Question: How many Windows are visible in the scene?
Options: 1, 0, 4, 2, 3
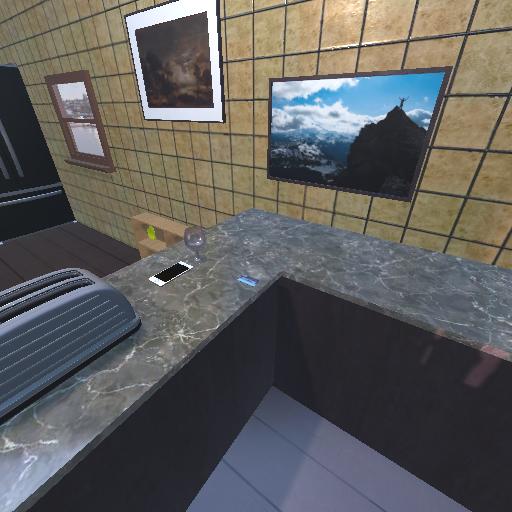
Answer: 1